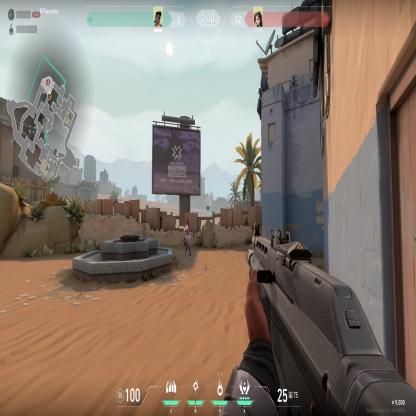
Label: enemy